Question: I'm making plots behavior changes overtime. I would like to include shaded areas to emphasize some phases. Currently I'm adding shaded areas using annotate("rect" x=POSIXct("")..and then adding annotate("label")...
Is there a way to add the label directly to the shaded area, where the size and wrapping of the label text changes to fit within the shaded area? Or, is there a more efficient way to try to position a label in a date range shaded area?
'''
myDF <- labeled_rectxlsx
> str(myDF)
tibble [37 x 3] (S3: tbl_df/tbl/data.frame)
$ schDate : POSIXct[1:37], format: "2020-10-22" "2020-10-23" "2020-11-09"
"2020-11-12" ...
$ rating : num [1:37] NA NA NA NA NA NA NA NA NA NA ...
$ rect_label: chr [1:37] NA NA NA NA ...
schDate rating rect_label
...
11 2020-12-14 NA <NA>
12 2020-12-15 NA <NA>
13 2020-12-16 NA <NA>
14 2020-12-17 NA <NA>
15 2020-12-18 NA Winter Break
16 2021-01-03 NA <NA>
17 2021-01-04 6 <NA>
18 2021-01-05 8 <NA>
19 2021-01-06 5 <NA>
20 2021-01-07 8 <NA>
21 2021-01-08 7 <NA>
22 2021-01-11 6 <NA>
maxY <- max(labeled_rectxlsx$rating, na.rm=TRUE)
insideY= (maxY*.98)
p <- myDF %>%
ggplot(aes(x= schDate, y=rating))+
geom_point()+
geom_line()+
theme_classic()+
theme(
plot.title = element_text(size=20, face="bold"),
axis.title.x = element_blank(),
axis.title.y = element_text(size=14, face="bold"),
axis.text.x = element_text(size=12),
axis.text.y = element_text(size=12))+
annotate("rect",
xmin = as.POSIXct("2020-12-19"), xmax = as.POSIXct("2021-01-03"),
ymin = -Inf, ymax = Inf, fill = "gray", alpha =.5)+
annotate("label", x=as.POSIXct("2020-12-27"),
y= insideY , label="Winter Break", fill="black", color="white",fontface="bold",
size=4, vjust="inward")
p
'''

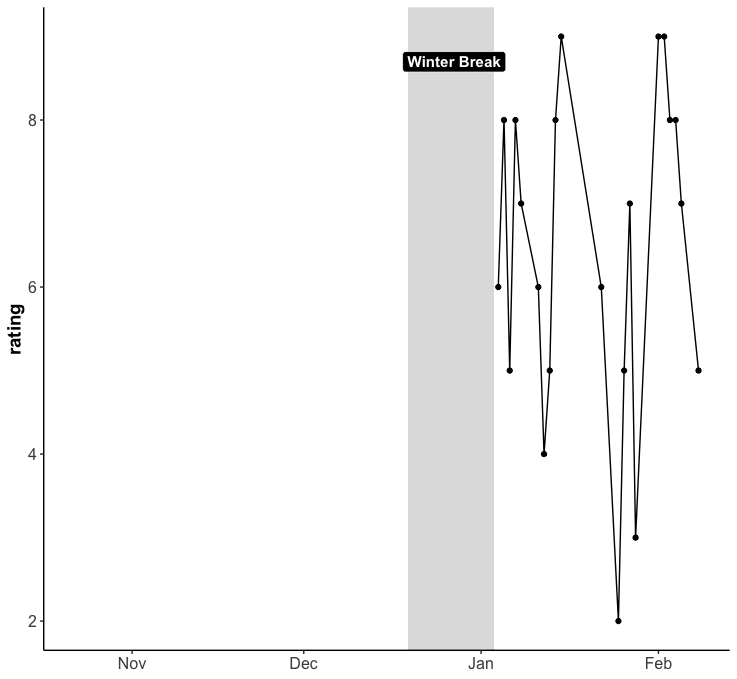
Answer: To expand on the comment a bit, you could use the ggfittext package with a dummy data.frame to hold the values, in combination with 'inherit.aes = FALSE'.
Example below:
'''
library(ggfittext)
#> Warning: package 'ggfittext' was built under R version 4.0.3
library(ggplot2)
set.seed(0)
myDF <- data.frame(
schDate = seq(Sys.Date() - 100, Sys.Date(), by = "1 day"),
rating = cumsum(rnorm(101))
)
ggplot(myDF, aes(schDate, rating)) +
geom_point() +
geom_line() +
annotate("rect",
xmin = as.Date("2020-12-19"), xmax = as.Date("2021-01-03"),
ymin = -Inf, ymax = Inf, fill = "gray", alpha =.5) +
geom_fit_text(
data = data.frame(xmin = as.Date("2020-12-19"), xmax = as.Date("2021-01-03"),
label = "Winter Break"),
aes(xmin = xmin, xmax = xmax, ymin = 4, ymax = 5, label = label),
inherit.aes = FALSE
)
'''

<URL>